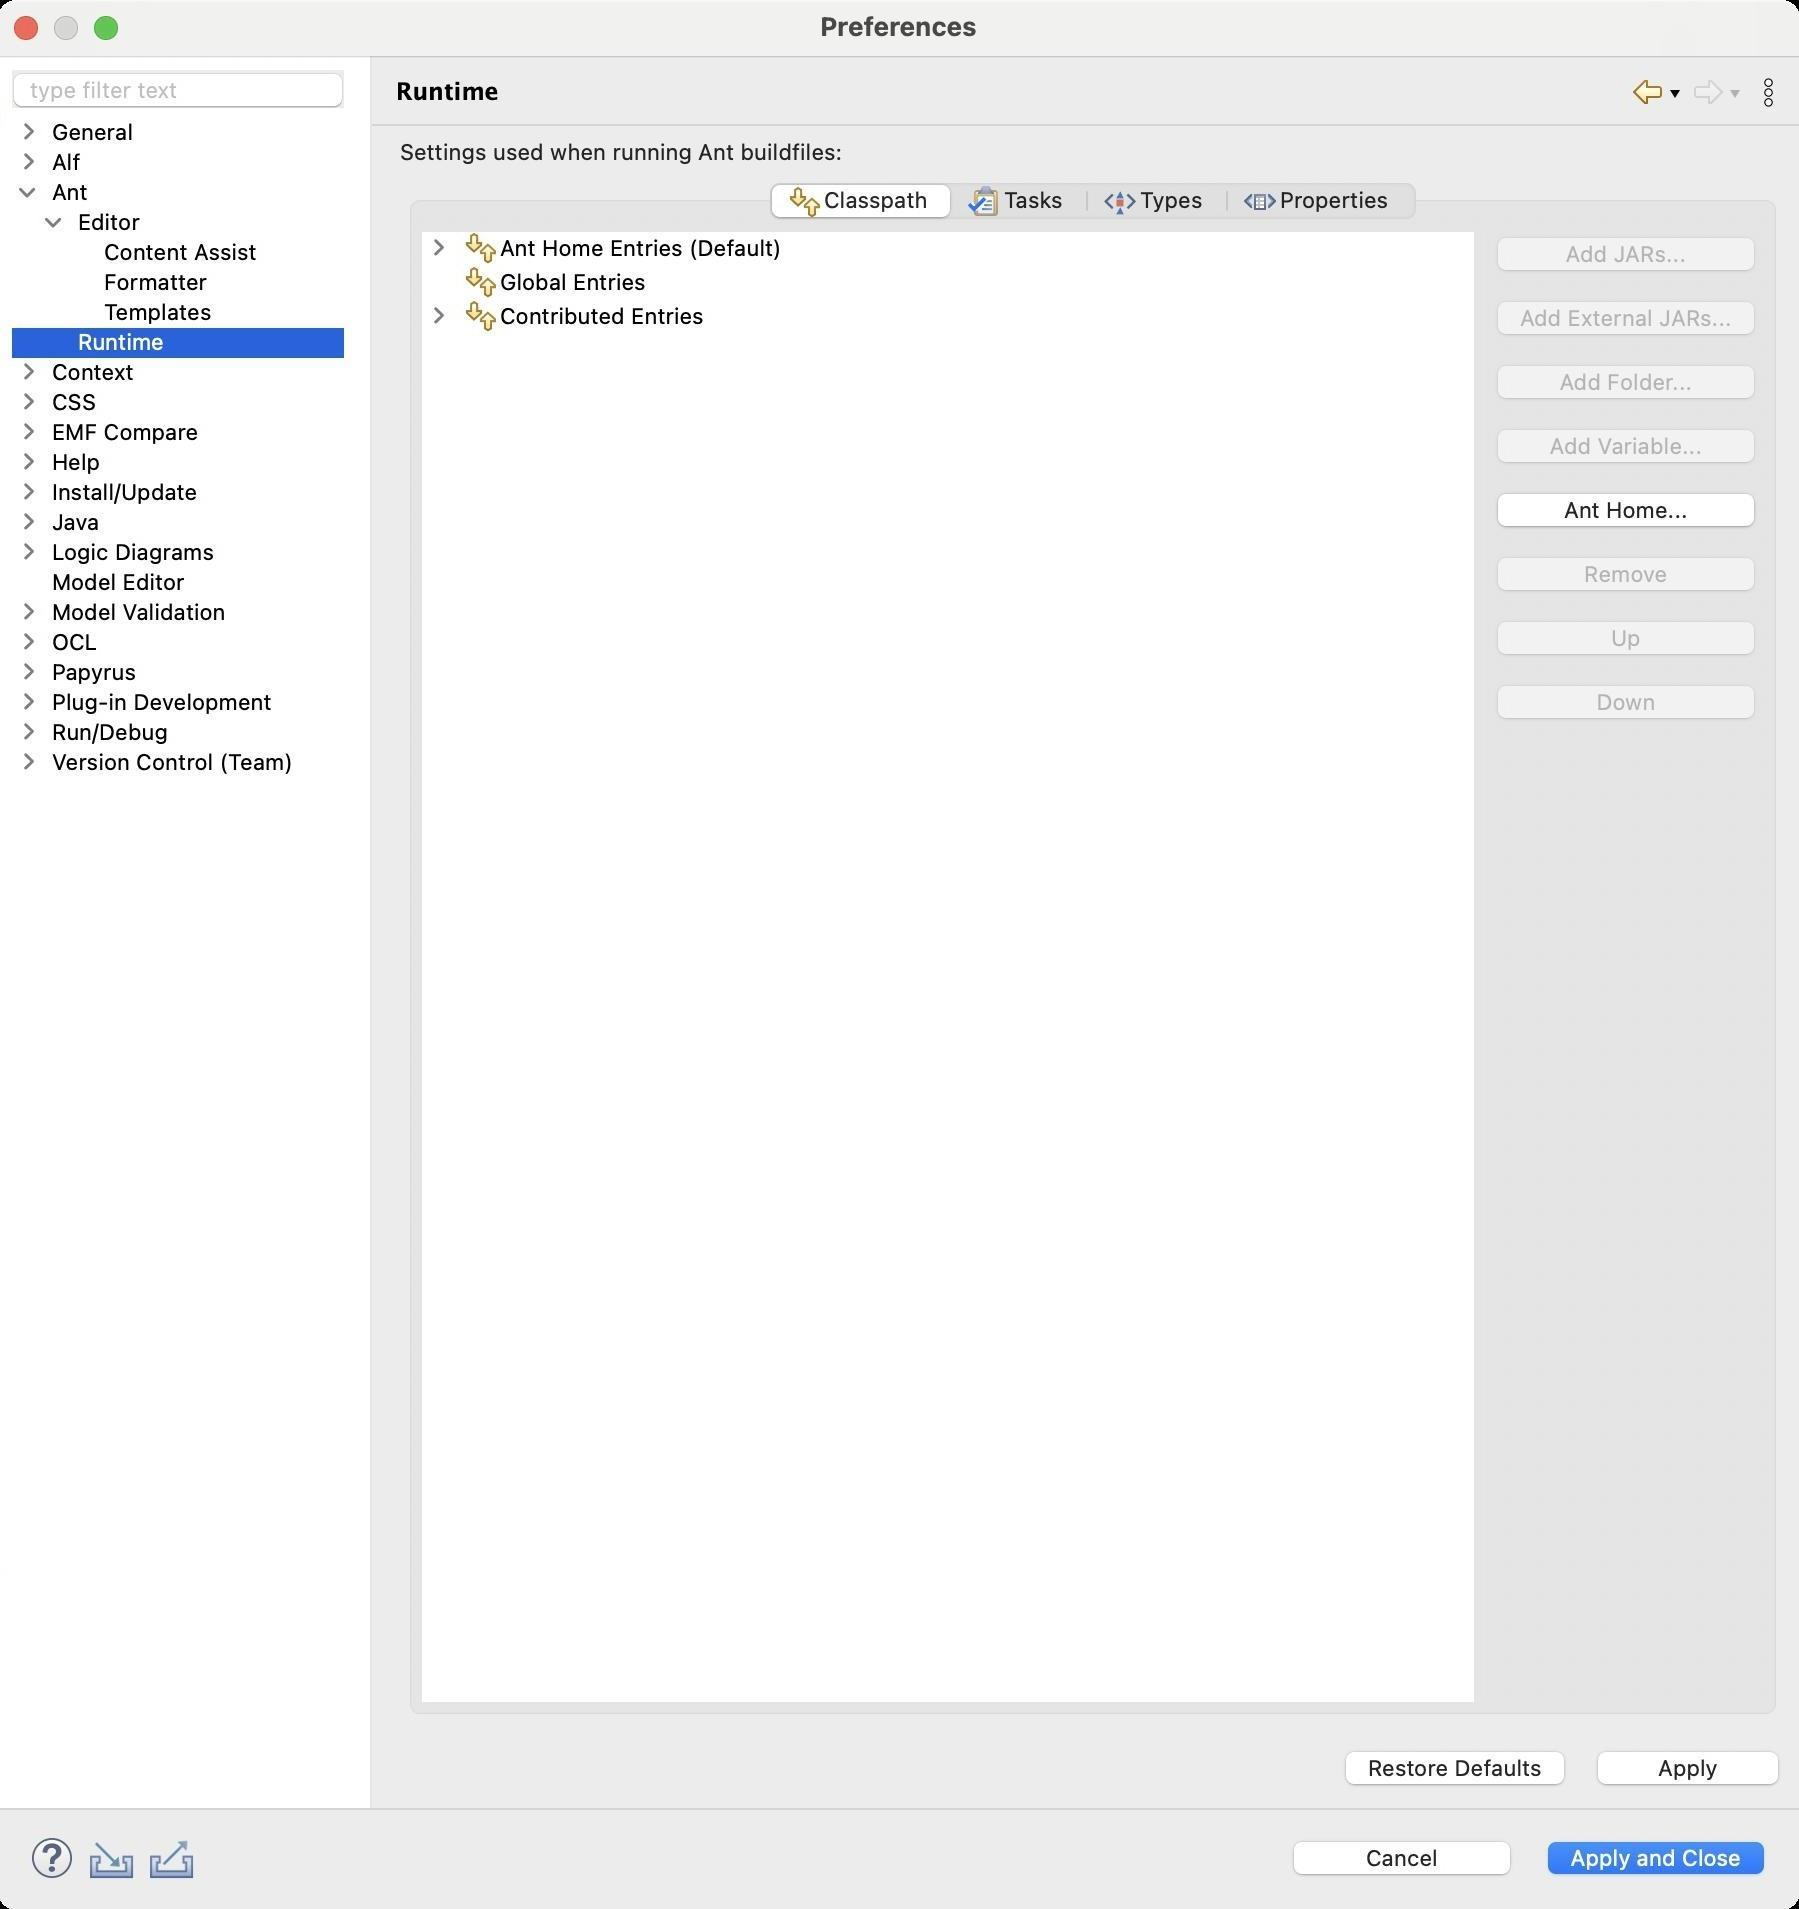
Accessibility tree:
{"name": "Preferences", "role": "AXWindow", "description": null, "role_description": "standard window", "value": null, "position": "480.00;95.00", "size": "901;955", "children": [{"name": "Apply_and_Close", "role": "AXButton", "description": null, "role_description": "button", "value": null, "position": "769.00;917.00", "size": "120;27", "children": []}, {"name": "Cancel", "role": "AXButton", "description": null, "role_description": "button", "value": null, "position": "642.00;917.00", "size": "120;27", "children": []}, {"name": null, "role": "AXToolbar", "description": null, "role_description": "toolbar", "value": null, "position": "12.00;915.00", "size": "90;30", "children": [{"name": "Help", "role": "AXCheckBox", "description": null, "role_description": "checkbox", "value": 0, "position": "12.00;915.00", "size": "30;30", "children": []}, {"name": "Import", "role": "AXButton", "description": null, "role_description": "button", "value": null, "position": "42.00;915.00", "size": "30;30", "children": []}, {"name": "Export", "role": "AXButton", "description": null, "role_description": "button", "value": null, "position": "72.00;915.00", "size": "30;30", "children": []}]}, {"name": null, "role": "AXScrollArea", "description": null, "role_description": "scroll area", "value": null, "position": "199.00;69.00", "size": "697;830", "children": [{"name": "Apply", "role": "AXButton", "description": null, "role_description": "button", "value": null, "position": "794.00;872.00", "size": "102;27", "children": []}, {"name": "Restore_Defaults", "role": "AXButton", "description": null, "role_description": "button", "value": null, "position": "668.00;872.00", "size": "121;27", "children": []}, {"name": null, "role": "AXTabGroup", "description": null, "role_description": "tab group", "value": "{\n    \"name\": \"C&lasspath\",\n    \"role\": \"AXRadioButton\",\n    \"description\": null,\n    \"role_description\": \"tab\",\n    \"value\": 1,\n    \"position\": \"387.00;91.00\",\n    \"size\": \"90;20\",\n    \"children\": []\n}", "position": "199.00;88.00", "size": "697;779", "children": [{"name": "C&lasspath", "role": "AXRadioButton", "description": null, "role_description": "tab", "value": 1, "position": "387.00;91.00", "size": "90;20", "children": []}, {"name": "Tas&ks", "role": "AXRadioButton", "description": null, "role_description": "tab", "value": 0, "position": "477.00;91.00", "size": "68;20", "children": []}, {"name": "T&ypes", "role": "AXRadioButton", "description": null, "role_description": "tab", "value": 0, "position": "545.00;91.00", "size": "70;20", "children": []}, {"name": "Proper&ties", "role": "AXRadioButton", "description": null, "role_description": "tab", "value": 0, "position": "615.00;91.00", "size": "93;20", "children": []}, {"name": "Down", "role": "AXButton", "description": null, "role_description": "button", "value": null, "position": "744.00;339.00", "size": "140;27", "children": []}, {"name": "Up", "role": "AXButton", "description": null, "role_description": "button", "value": null, "position": "744.00;307.00", "size": "140;27", "children": []}, {"name": "Remove", "role": "AXButton", "description": null, "role_description": "button", "value": null, "position": "744.00;275.00", "size": "140;27", "children": []}, {"name": "Ant_Home...", "role": "AXButton", "description": null, "role_description": "button", "value": null, "position": "744.00;243.00", "size": "140;27", "children": []}, {"name": "Add_Variable...", "role": "AXButton", "description": null, "role_description": "button", "value": null, "position": "744.00;211.00", "size": "140;27", "children": []}, {"name": "Add_Folder...", "role": "AXButton", "description": null, "role_description": "button", "value": null, "position": "744.00;179.00", "size": "140;27", "children": []}, {"name": "Add_External_JARs...", "role": "AXButton", "description": null, "role_description": "button", "value": null, "position": "744.00;147.00", "size": "140;27", "children": []}, {"name": "Add_JARs...", "role": "AXButton", "description": null, "role_description": "button", "value": null, "position": "744.00;115.00", "size": "140;27", "children": []}, {"name": null, "role": "AXScrollArea", "description": null, "role_description": "scroll area", "value": null, "position": "211.00;115.00", "size": "528;737", "children": [{"name": null, "role": "AXOutline", "description": null, "role_description": "outline", "value": null, "position": "212.00;116.00", "size": "526;735", "children": [{"name": null, "role": "AXRow", "description": null, "role_description": "outline row", "value": null, "position": "212.00;116.00", "size": "526;17", "children": [{"name": null, "role": "AXGroup", "description": null, "role_description": "group", "value": null, "position": "212.00;116.00", "size": "180;17", "children": [{"name": null, "role": "AXDisclosureTriangle", "description": null, "role_description": "disclosure triangle", "value": 0, "position": "214.00;116.00", "size": "12;16", "children": []}, {"name": null, "role": "AXStaticText", "description": null, "role_description": "text", "value": "Ant Home Entries (Default)", "position": "230.00;116.00", "size": "161;16", "children": []}]}]}, {"name": null, "role": "AXRow", "description": null, "role_description": "outline row", "value": null, "position": "212.00;133.00", "size": "526;17", "children": [{"name": null, "role": "AXStaticText", "description": null, "role_description": "text", "value": "Global Entries", "position": "230.00;133.00", "size": "161;16", "children": []}]}, {"name": null, "role": "AXRow", "description": null, "role_description": "outline row", "value": null, "position": "212.00;150.00", "size": "526;17", "children": [{"name": null, "role": "AXGroup", "description": null, "role_description": "group", "value": null, "position": "212.00;150.00", "size": "180;17", "children": [{"name": null, "role": "AXDisclosureTriangle", "description": null, "role_description": "disclosure triangle", "value": 0, "position": "214.00;150.00", "size": "12;16", "children": []}, {"name": null, "role": "AXStaticText", "description": null, "role_description": "text", "value": "Contributed Entries", "position": "230.00;150.00", "size": "161;16", "children": []}]}]}, {"name": null, "role": "AXColumn", "description": null, "role_description": "column", "value": null, "position": "212.00;116.00", "size": "180;735", "children": []}]}]}]}, {"name": null, "role": "AXStaticText", "description": null, "role_description": "text", "value": "Settings used when running Ant buildfiles:", "position": "199.00;69.00", "size": "697;14", "children": []}]}, {"name": null, "role": "AXToolbar", "description": "", "role_description": "toolbar", "value": null, "position": "814.00;35.00", "size": "82;22", "children": [{"name": "Back_to_Templates", "role": "AXMenuButton", "description": null, "role_description": "menu button", "value": null, "position": "814.00;35.00", "size": "22;22", "children": []}, {"name": "Forward", "role": "AXMenuButton", "description": null, "role_description": "menu button", "value": null, "position": "844.00;35.00", "size": "22;22", "children": []}, {"name": "Additional_Dialog_Actions", "role": "AXButton", "description": null, "role_description": "button", "value": null, "position": "874.00;35.00", "size": "22;22", "children": []}]}, {"name": null, "role": "AXStaticText", "description": "", "role_description": "text", "value": "Runtime", "position": "196.00;35.00", "size": "611;21", "children": []}, {"name": null, "role": "AXSplitter", "description": null, "role_description": "splitter", "value": 180, "position": "180.00;28.00", "size": "5;876", "children": []}, {"name": null, "role": "AXScrollArea", "description": null, "role_description": "scroll area", "value": null, "position": "7.00;59.00", "size": "166;845", "children": [{"name": null, "role": "AXOutline", "description": null, "role_description": "outline", "value": null, "position": "7.00;59.00", "size": "166;845", "children": [{"name": null, "role": "AXRow", "description": null, "role_description": "outline row", "value": null, "position": "7.00;59.00", "size": "166;15", "children": [{"name": null, "role": "AXGroup", "description": null, "role_description": "group", "value": null, "position": "7.00;59.00", "size": "141;15", "children": [{"name": null, "role": "AXDisclosureTriangle", "description": null, "role_description": "disclosure triangle", "value": 0, "position": "9.00;59.00", "size": "12;14", "children": []}, {"name": null, "role": "AXStaticText", "description": null, "role_description": "text", "value": "General", "position": "25.00;59.00", "size": "122;14", "children": []}]}]}, {"name": null, "role": "AXRow", "description": null, "role_description": "outline row", "value": null, "position": "7.00;74.00", "size": "166;15", "children": [{"name": null, "role": "AXGroup", "description": null, "role_description": "group", "value": null, "position": "7.00;74.00", "size": "141;15", "children": [{"name": null, "role": "AXDisclosureTriangle", "description": null, "role_description": "disclosure triangle", "value": 0, "position": "9.00;74.00", "size": "12;14", "children": []}, {"name": null, "role": "AXStaticText", "description": null, "role_description": "text", "value": "Alf", "position": "25.00;74.00", "size": "122;14", "children": []}]}]}, {"name": null, "role": "AXRow", "description": null, "role_description": "outline row", "value": null, "position": "7.00;89.00", "size": "166;15", "children": [{"name": null, "role": "AXGroup", "description": null, "role_description": "group", "value": null, "position": "7.00;89.00", "size": "141;15", "children": [{"name": null, "role": "AXDisclosureTriangle", "description": null, "role_description": "disclosure triangle", "value": 1, "position": "9.00;89.00", "size": "12;14", "children": []}, {"name": null, "role": "AXStaticText", "description": null, "role_description": "text", "value": "Ant", "position": "25.00;89.00", "size": "122;14", "children": []}]}]}, {"name": null, "role": "AXRow", "description": null, "role_description": "outline row", "value": null, "position": "7.00;104.00", "size": "166;15", "children": [{"name": null, "role": "AXGroup", "description": null, "role_description": "group", "value": null, "position": "7.00;104.00", "size": "141;15", "children": [{"name": null, "role": "AXDisclosureTriangle", "description": null, "role_description": "disclosure triangle", "value": 1, "position": "22.00;104.00", "size": "12;14", "children": []}, {"name": null, "role": "AXStaticText", "description": null, "role_description": "text", "value": "Editor", "position": "38.00;104.00", "size": "109;14", "children": []}]}]}, {"name": null, "role": "AXRow", "description": null, "role_description": "outline row", "value": null, "position": "7.00;119.00", "size": "166;15", "children": [{"name": null, "role": "AXStaticText", "description": null, "role_description": "text", "value": "Content Assist", "position": "51.00;119.00", "size": "96;14", "children": []}]}, {"name": null, "role": "AXRow", "description": null, "role_description": "outline row", "value": null, "position": "7.00;134.00", "size": "166;15", "children": [{"name": null, "role": "AXStaticText", "description": null, "role_description": "text", "value": "Formatter", "position": "51.00;134.00", "size": "96;14", "children": []}]}, {"name": null, "role": "AXRow", "description": null, "role_description": "outline row", "value": null, "position": "7.00;149.00", "size": "166;15", "children": [{"name": null, "role": "AXStaticText", "description": null, "role_description": "text", "value": "Templates", "position": "51.00;149.00", "size": "96;14", "children": []}]}, {"name": null, "role": "AXRow", "description": null, "role_description": "outline row", "value": null, "position": "7.00;164.00", "size": "166;15", "children": [{"name": null, "role": "AXStaticText", "description": null, "role_description": "text", "value": "Runtime", "position": "38.00;164.00", "size": "109;14", "children": []}]}, {"name": null, "role": "AXRow", "description": null, "role_description": "outline row", "value": null, "position": "7.00;179.00", "size": "166;15", "children": [{"name": null, "role": "AXGroup", "description": null, "role_description": "group", "value": null, "position": "7.00;179.00", "size": "141;15", "children": [{"name": null, "role": "AXDisclosureTriangle", "description": null, "role_description": "disclosure triangle", "value": 0, "position": "9.00;179.00", "size": "12;14", "children": []}, {"name": null, "role": "AXStaticText", "description": null, "role_description": "text", "value": "Context", "position": "25.00;179.00", "size": "122;14", "children": []}]}]}, {"name": null, "role": "AXRow", "description": null, "role_description": "outline row", "value": null, "position": "7.00;194.00", "size": "166;15", "children": [{"name": null, "role": "AXGroup", "description": null, "role_description": "group", "value": null, "position": "7.00;194.00", "size": "141;15", "children": [{"name": null, "role": "AXDisclosureTriangle", "description": null, "role_description": "disclosure triangle", "value": 0, "position": "9.00;194.00", "size": "12;14", "children": []}, {"name": null, "role": "AXStaticText", "description": null, "role_description": "text", "value": "CSS", "position": "25.00;194.00", "size": "122;14", "children": []}]}]}, {"name": null, "role": "AXRow", "description": null, "role_description": "outline row", "value": null, "position": "7.00;209.00", "size": "166;15", "children": [{"name": null, "role": "AXGroup", "description": null, "role_description": "group", "value": null, "position": "7.00;209.00", "size": "141;15", "children": [{"name": null, "role": "AXDisclosureTriangle", "description": null, "role_description": "disclosure triangle", "value": 0, "position": "9.00;209.00", "size": "12;14", "children": []}, {"name": null, "role": "AXStaticText", "description": null, "role_description": "text", "value": "EMF Compare", "position": "25.00;209.00", "size": "122;14", "children": []}]}]}, {"name": null, "role": "AXRow", "description": null, "role_description": "outline row", "value": null, "position": "7.00;224.00", "size": "166;15", "children": [{"name": null, "role": "AXGroup", "description": null, "role_description": "group", "value": null, "position": "7.00;224.00", "size": "141;15", "children": [{"name": null, "role": "AXDisclosureTriangle", "description": null, "role_description": "disclosure triangle", "value": 0, "position": "9.00;224.00", "size": "12;14", "children": []}, {"name": null, "role": "AXStaticText", "description": null, "role_description": "text", "value": "Help", "position": "25.00;224.00", "size": "122;14", "children": []}]}]}, {"name": null, "role": "AXRow", "description": null, "role_description": "outline row", "value": null, "position": "7.00;239.00", "size": "166;15", "children": [{"name": null, "role": "AXGroup", "description": null, "role_description": "group", "value": null, "position": "7.00;239.00", "size": "141;15", "children": [{"name": null, "role": "AXDisclosureTriangle", "description": null, "role_description": "disclosure triangle", "value": 0, "position": "9.00;239.00", "size": "12;14", "children": []}, {"name": null, "role": "AXStaticText", "description": null, "role_description": "text", "value": "Install/Update", "position": "25.00;239.00", "size": "122;14", "children": []}]}]}, {"name": null, "role": "AXRow", "description": null, "role_description": "outline row", "value": null, "position": "7.00;254.00", "size": "166;15", "children": [{"name": null, "role": "AXGroup", "description": null, "role_description": "group", "value": null, "position": "7.00;254.00", "size": "141;15", "children": [{"name": null, "role": "AXDisclosureTriangle", "description": null, "role_description": "disclosure triangle", "value": 0, "position": "9.00;254.00", "size": "12;14", "children": []}, {"name": null, "role": "AXStaticText", "description": null, "role_description": "text", "value": "Java", "position": "25.00;254.00", "size": "122;14", "children": []}]}]}, {"name": null, "role": "AXRow", "description": null, "role_description": "outline row", "value": null, "position": "7.00;269.00", "size": "166;15", "children": [{"name": null, "role": "AXGroup", "description": null, "role_description": "group", "value": null, "position": "7.00;269.00", "size": "141;15", "children": [{"name": null, "role": "AXDisclosureTriangle", "description": null, "role_description": "disclosure triangle", "value": 0, "position": "9.00;269.00", "size": "12;14", "children": []}, {"name": null, "role": "AXStaticText", "description": null, "role_description": "text", "value": "Logic Diagrams", "position": "25.00;269.00", "size": "122;14", "children": []}]}]}, {"name": null, "role": "AXRow", "description": null, "role_description": "outline row", "value": null, "position": "7.00;284.00", "size": "166;15", "children": [{"name": null, "role": "AXStaticText", "description": null, "role_description": "text", "value": "Model Editor", "position": "25.00;284.00", "size": "122;14", "children": []}]}, {"name": null, "role": "AXRow", "description": null, "role_description": "outline row", "value": null, "position": "7.00;299.00", "size": "166;15", "children": [{"name": null, "role": "AXGroup", "description": null, "role_description": "group", "value": null, "position": "7.00;299.00", "size": "141;15", "children": [{"name": null, "role": "AXDisclosureTriangle", "description": null, "role_description": "disclosure triangle", "value": 0, "position": "9.00;299.00", "size": "12;14", "children": []}, {"name": null, "role": "AXStaticText", "description": null, "role_description": "text", "value": "Model Validation", "position": "25.00;299.00", "size": "122;14", "children": []}]}]}, {"name": null, "role": "AXRow", "description": null, "role_description": "outline row", "value": null, "position": "7.00;314.00", "size": "166;15", "children": [{"name": null, "role": "AXGroup", "description": null, "role_description": "group", "value": null, "position": "7.00;314.00", "size": "141;15", "children": [{"name": null, "role": "AXDisclosureTriangle", "description": null, "role_description": "disclosure triangle", "value": 0, "position": "9.00;314.00", "size": "12;14", "children": []}, {"name": null, "role": "AXStaticText", "description": null, "role_description": "text", "value": "OCL", "position": "25.00;314.00", "size": "122;14", "children": []}]}]}, {"name": null, "role": "AXRow", "description": null, "role_description": "outline row", "value": null, "position": "7.00;329.00", "size": "166;15", "children": [{"name": null, "role": "AXGroup", "description": null, "role_description": "group", "value": null, "position": "7.00;329.00", "size": "141;15", "children": [{"name": null, "role": "AXDisclosureTriangle", "description": null, "role_description": "disclosure triangle", "value": 0, "position": "9.00;329.00", "size": "12;14", "children": []}, {"name": null, "role": "AXStaticText", "description": null, "role_description": "text", "value": "Papyrus", "position": "25.00;329.00", "size": "122;14", "children": []}]}]}, {"name": null, "role": "AXRow", "description": null, "role_description": "outline row", "value": null, "position": "7.00;344.00", "size": "166;15", "children": [{"name": null, "role": "AXGroup", "description": null, "role_description": "group", "value": null, "position": "7.00;344.00", "size": "141;15", "children": [{"name": null, "role": "AXDisclosureTriangle", "description": null, "role_description": "disclosure triangle", "value": 0, "position": "9.00;344.00", "size": "12;14", "children": []}, {"name": null, "role": "AXStaticText", "description": null, "role_description": "text", "value": "Plug-in Development", "position": "25.00;344.00", "size": "122;14", "children": []}]}]}, {"name": null, "role": "AXRow", "description": null, "role_description": "outline row", "value": null, "position": "7.00;359.00", "size": "166;15", "children": [{"name": null, "role": "AXGroup", "description": null, "role_description": "group", "value": null, "position": "7.00;359.00", "size": "141;15", "children": [{"name": null, "role": "AXDisclosureTriangle", "description": null, "role_description": "disclosure triangle", "value": 0, "position": "9.00;359.00", "size": "12;14", "children": []}, {"name": null, "role": "AXStaticText", "description": null, "role_description": "text", "value": "Run/Debug", "position": "25.00;359.00", "size": "122;14", "children": []}]}]}, {"name": null, "role": "AXRow", "description": null, "role_description": "outline row", "value": null, "position": "7.00;374.00", "size": "166;15", "children": [{"name": null, "role": "AXGroup", "description": null, "role_description": "group", "value": null, "position": "7.00;374.00", "size": "141;15", "children": [{"name": null, "role": "AXDisclosureTriangle", "description": null, "role_description": "disclosure triangle", "value": 0, "position": "9.00;374.00", "size": "12;14", "children": []}, {"name": null, "role": "AXStaticText", "description": null, "role_description": "text", "value": "Version Control (Team)", "position": "25.00;374.00", "size": "122;14", "children": []}]}]}, {"name": null, "role": "AXColumn", "description": null, "role_description": "column", "value": null, "position": "7.00;59.00", "size": "141;845", "children": []}]}]}, {"name": "type_filter_text", "role": "AXTextField", "description": null, "role_description": "search text field", "value": "", "position": "7.00;35.00", "size": "166;19", "children": []}, {"name": null, "role": "AXButton", "description": null, "role_description": "close button", "value": null, "position": "7.00;6.00", "size": "14;16", "children": []}, {"name": null, "role": "AXButton", "description": null, "role_description": "zoom button", "value": null, "position": "47.00;6.00", "size": "14;16", "children": [{"name": null, "role": "AXGroup", "description": null, "role_description": "group", "value": null, "position": "47.00;6.00", "size": "14;16", "children": [{"name": null, "role": "AXGroup", "description": null, "role_description": "group", "value": null, "position": "47.00;6.00", "size": "14;16", "children": []}]}]}, {"name": null, "role": "AXButton", "description": null, "role_description": "minimize button", "value": null, "position": "27.00;6.00", "size": "14;16", "children": []}, {"name": null, "role": "AXStaticText", "description": null, "role_description": "text", "value": "Preferences", "position": "409.00;5.00", "size": "83;16", "children": []}]}